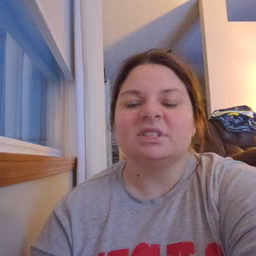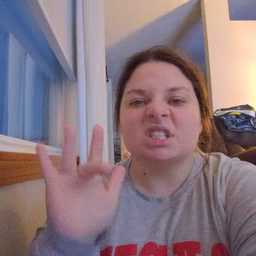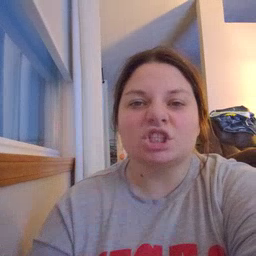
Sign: touch